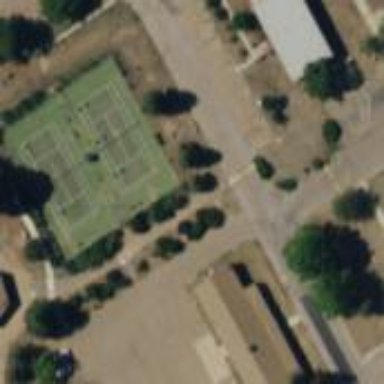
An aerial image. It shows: Tennis court on the leisure land pitch.